五年级 · 算术
猜猜分别是哪两个质数。

这两个质数分别是( )和( 。
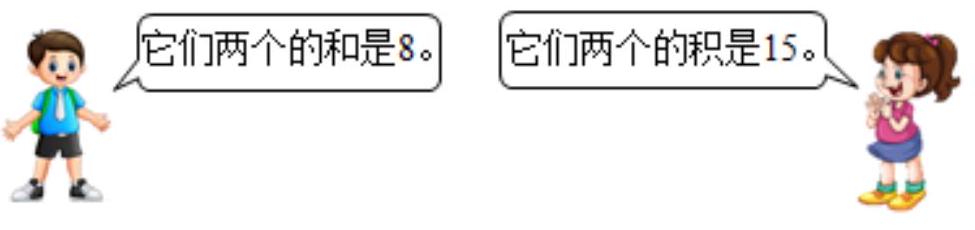
答案: 解$3 \quad 5$

【分析】因为两个数的和是 8 , 所以 $1+7=8,2+6=8,3+5=8,4+4=8$, 根据题干要求两个数都是质数, 两数之积是 15 , 据此解答即可。

【详解】因为 $3+5=8,3 \times 5=15$, 所以这两个数是 3 和 5 。

【点睛】本题考查质数的定义, 明确质数的定义是解题的关键。